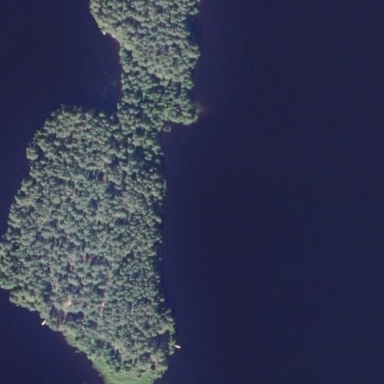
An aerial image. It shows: Islet.